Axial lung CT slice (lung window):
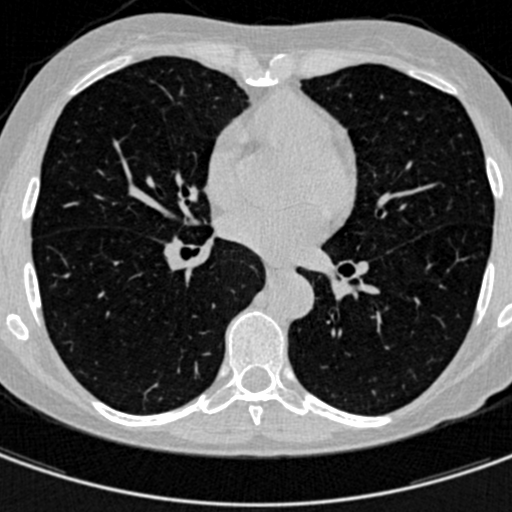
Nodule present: no